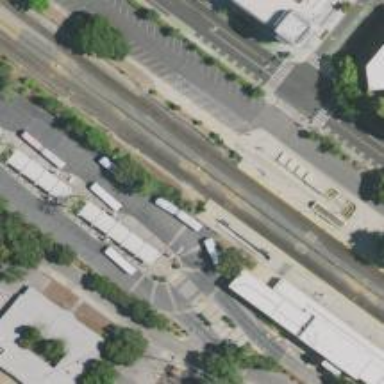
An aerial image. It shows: Busway road.